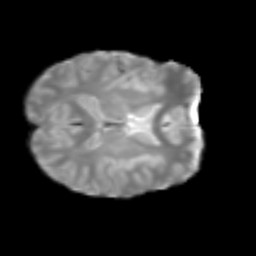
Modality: T2w
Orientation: axial
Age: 21
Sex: female
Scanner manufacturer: siemens
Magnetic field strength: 3 T
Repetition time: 2.3 s
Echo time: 0.085 s